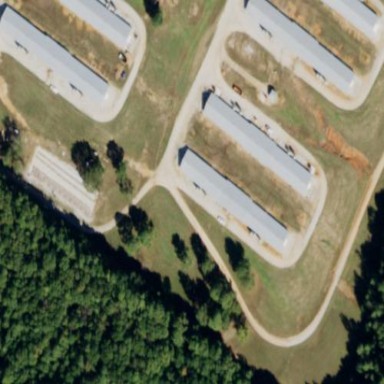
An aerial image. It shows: Poultry house.